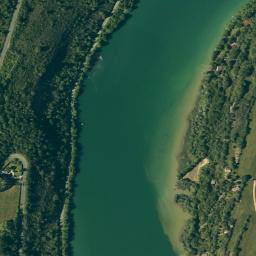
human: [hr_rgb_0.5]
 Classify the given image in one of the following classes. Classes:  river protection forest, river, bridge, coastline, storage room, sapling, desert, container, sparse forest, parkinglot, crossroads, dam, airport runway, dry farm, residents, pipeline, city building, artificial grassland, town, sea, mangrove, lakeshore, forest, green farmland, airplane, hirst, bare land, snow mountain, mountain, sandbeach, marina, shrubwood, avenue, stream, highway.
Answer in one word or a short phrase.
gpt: river